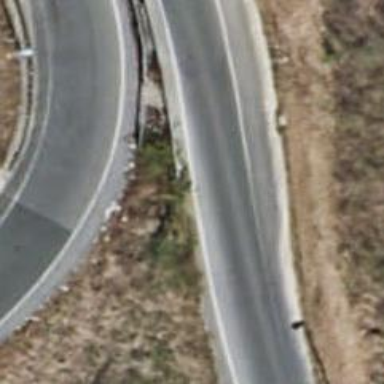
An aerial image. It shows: Trunk link highway.